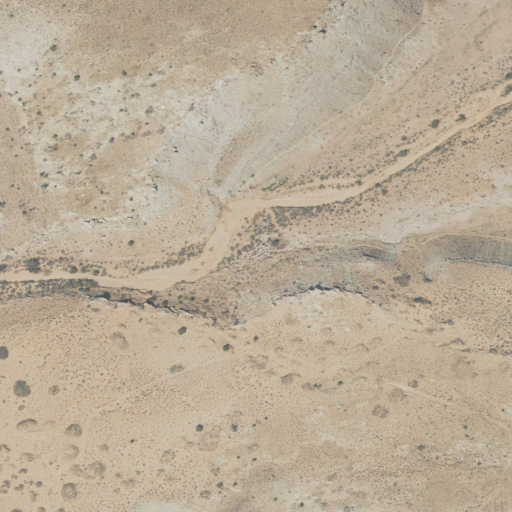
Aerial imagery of valley in Utah named Little Valley containing shrub and grassland